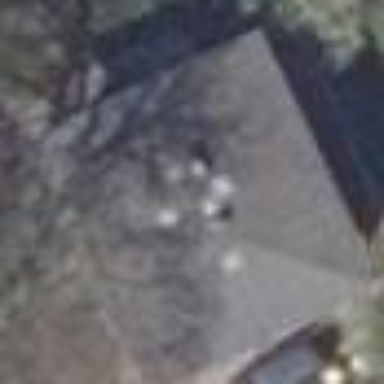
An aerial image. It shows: Detached building with flat roof.